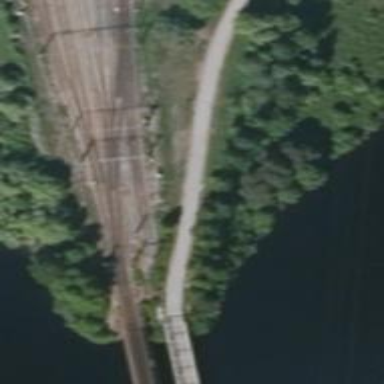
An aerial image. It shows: Railway signal.